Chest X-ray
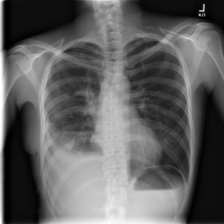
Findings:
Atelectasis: negative
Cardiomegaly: negative
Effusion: positive
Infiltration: negative
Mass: negative
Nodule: negative
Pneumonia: negative
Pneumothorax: negative
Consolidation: negative
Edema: negative
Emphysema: negative
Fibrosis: negative
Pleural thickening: negative
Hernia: negative